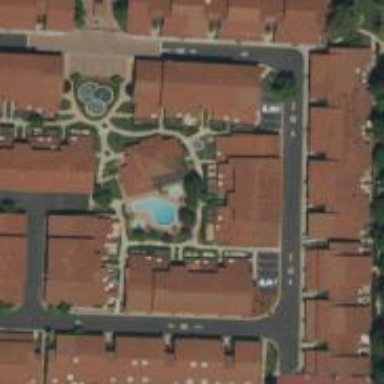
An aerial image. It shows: Apartment used for tourism.